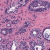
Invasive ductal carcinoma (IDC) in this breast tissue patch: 0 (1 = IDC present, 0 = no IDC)